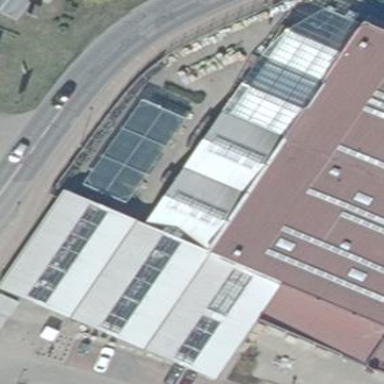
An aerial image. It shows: Greenhouse.